Aerial crown-view tile of a tropical tree (Barro Colorado Island, Panama), acquired 20250915:
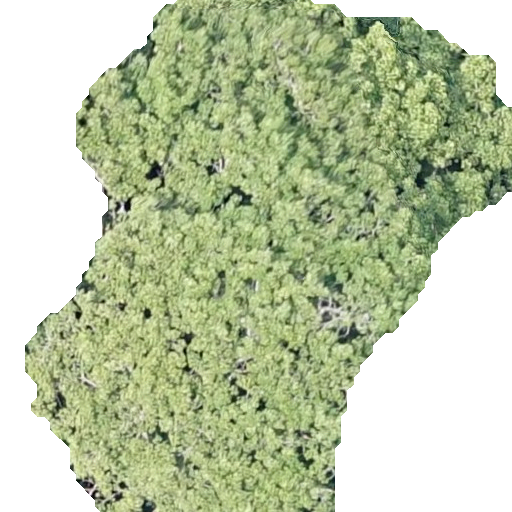
Species: Sterculia apetala
GBIF accepted scientific name: Sterculia apetala
Crown area: 262.57 m²